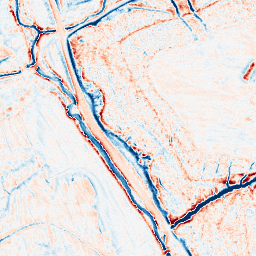
Category: edge_preserving
Decomposition family: anisotropic_diffusion
Decomposition parameters: iterations: 20
kappa: 50
gamma: 0.15
Upsampling method: quartic
Upsampling parameters: scale: 8
Upsampling scale: 8